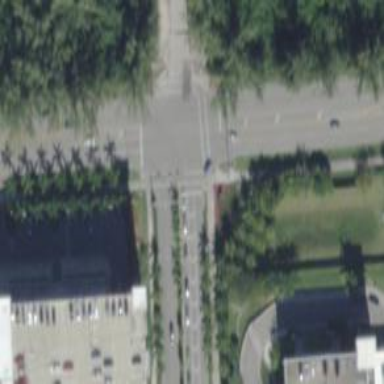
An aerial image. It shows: Footway crossing.